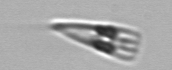
Label: Licmophora